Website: lowes
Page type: address-validator
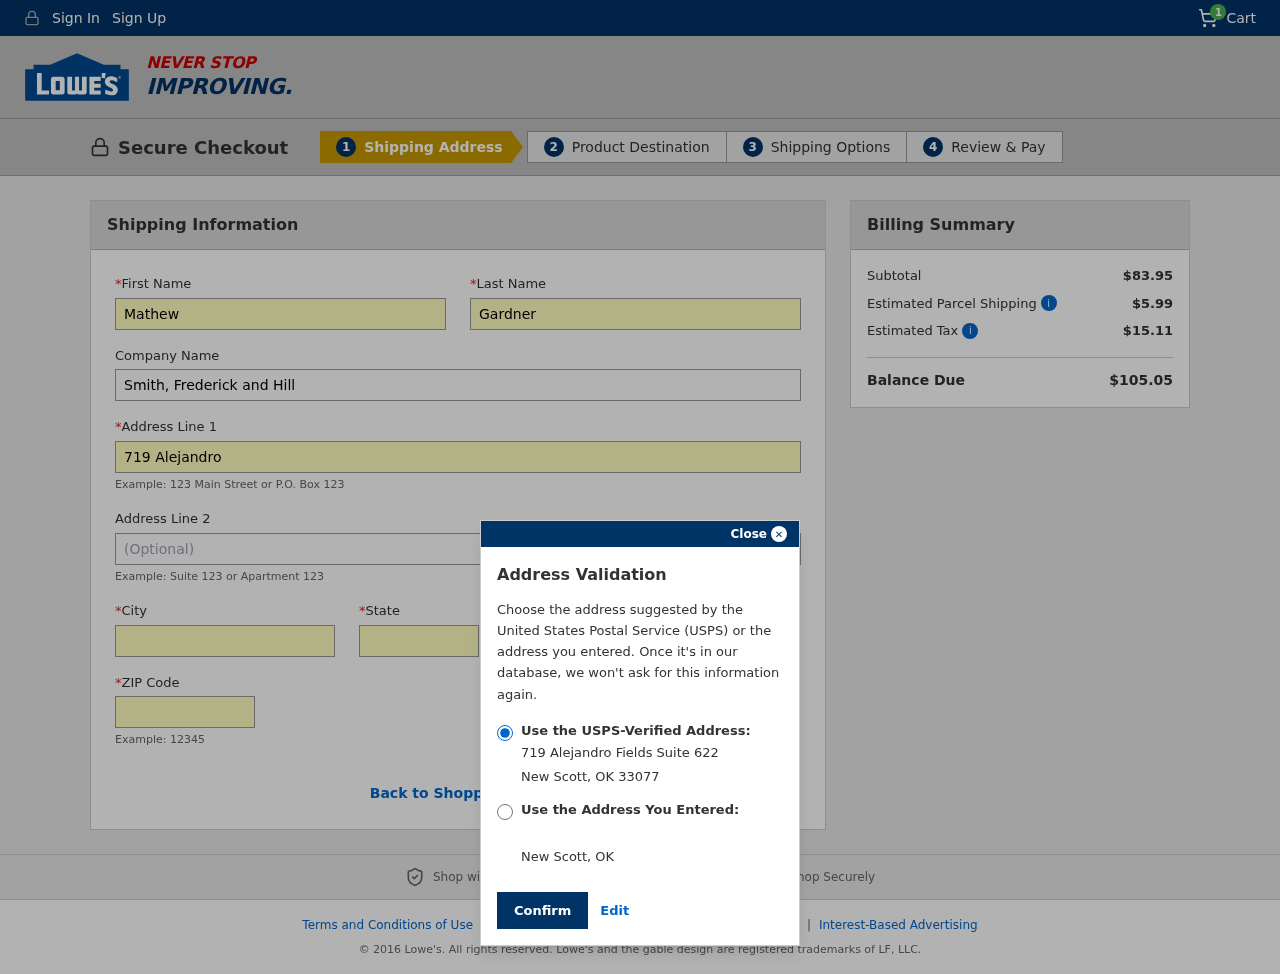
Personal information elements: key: PII_CITY
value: New Scott
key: PII_COMPANY
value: Smith, Frederick and Hill
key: PII_FIRSTNAME
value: Mathew
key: PII_LASTNAME
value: Gardner
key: PII_POSTCODE
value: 33077
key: PII_STATE
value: Oklahoma
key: PII_STATE_ABBR
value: OK
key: PII_STREET
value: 719 Alejandro Fields Suite 622
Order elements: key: ORDER_NUM_ITEMS
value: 1
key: ORDER_SUBTOTAL
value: $83.95
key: ORDER_SHIPPING_COST
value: $5.99
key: ORDER_TAX
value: $15.11
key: ORDER_TOTAL
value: $105.05